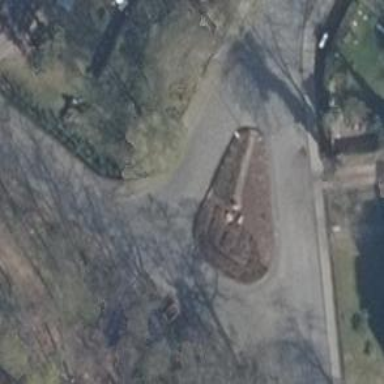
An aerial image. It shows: Memorial site with historic significance.